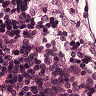
Metastatic tissue present: no